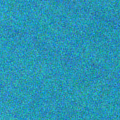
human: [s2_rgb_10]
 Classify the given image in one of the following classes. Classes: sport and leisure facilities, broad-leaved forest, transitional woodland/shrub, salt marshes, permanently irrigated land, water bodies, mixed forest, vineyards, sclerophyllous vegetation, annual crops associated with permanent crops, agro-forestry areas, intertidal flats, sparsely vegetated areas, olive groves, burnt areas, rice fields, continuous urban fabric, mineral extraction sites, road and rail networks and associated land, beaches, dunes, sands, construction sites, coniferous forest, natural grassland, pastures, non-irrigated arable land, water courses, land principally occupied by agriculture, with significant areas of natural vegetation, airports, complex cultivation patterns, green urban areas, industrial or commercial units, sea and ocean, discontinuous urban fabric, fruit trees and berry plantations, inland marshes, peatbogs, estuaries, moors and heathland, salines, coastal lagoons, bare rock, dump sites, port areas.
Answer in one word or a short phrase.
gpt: sea and ocean